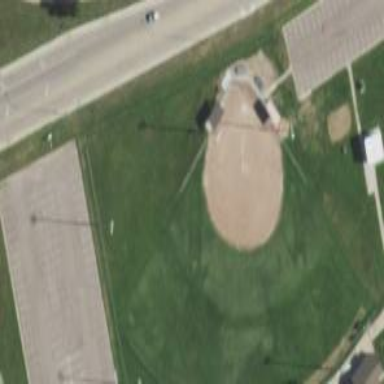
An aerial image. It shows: Softball pitch for leisure sports.